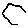
Label: hexagon